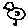
Label: bird